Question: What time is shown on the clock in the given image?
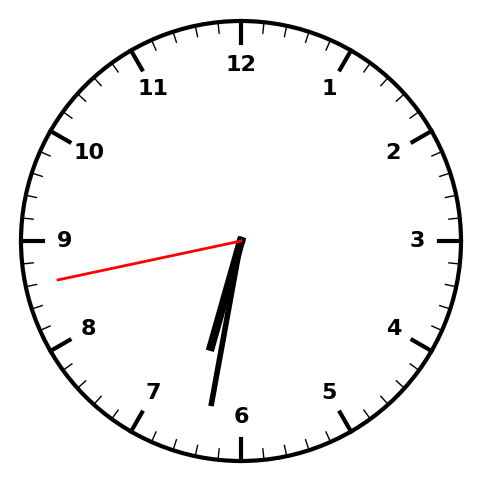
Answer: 06:31:43